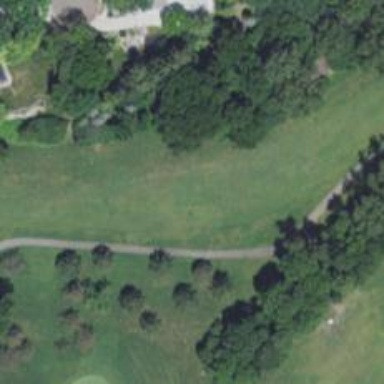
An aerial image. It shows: Golf hole.